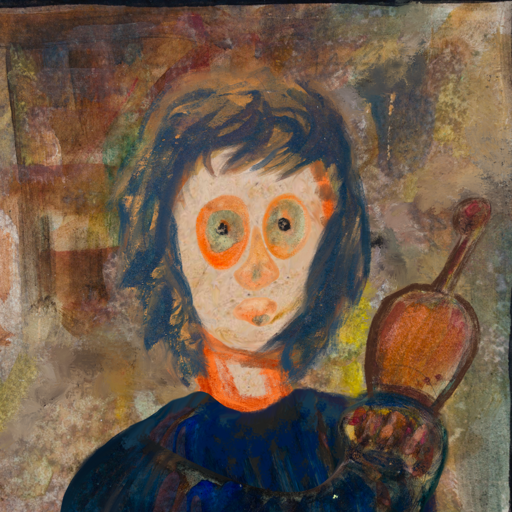
Background: Mosgoul, Head And Neck Front: Rupkatha, Face Front: Childish, Bust: Pipe, Hair Front: InTheSun, Head Accessory: Blank, Second Necklace: Blank, Necklace: Blank, Baby: Blank